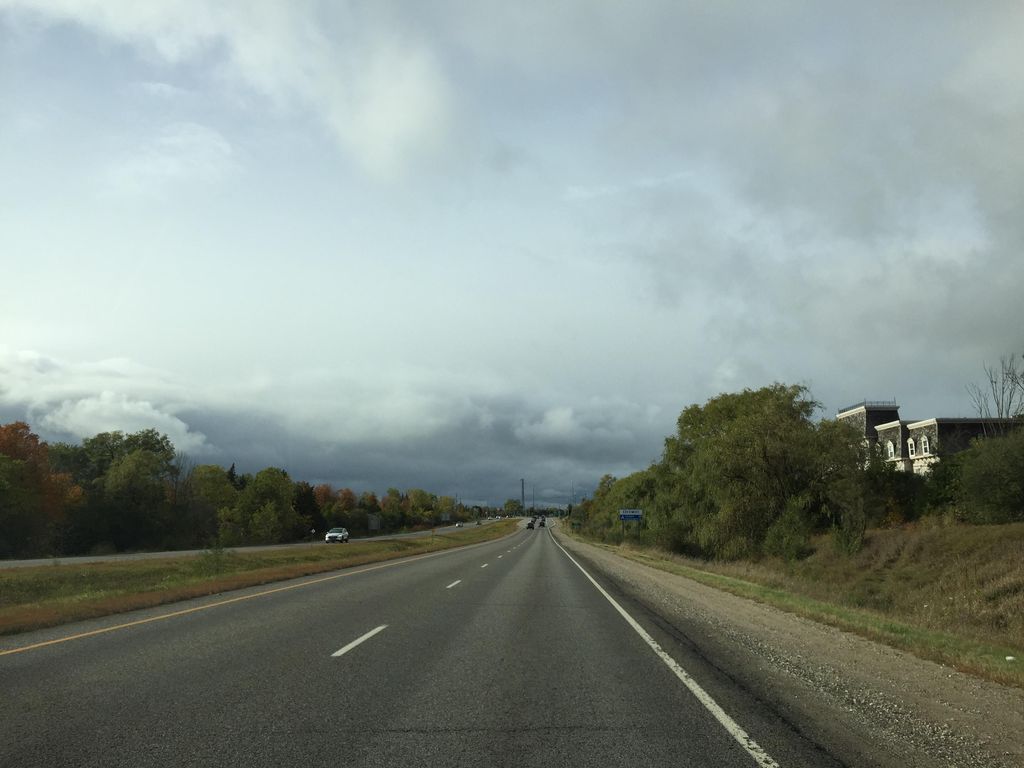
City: kitchener-waterloo